Question: Hello how do i configure my php mailer to make it work with these settings?
i tried to fix the username and password but i still get this error
PHPMailer Error: The following From address failed: thesis@thesis.buybranded.com.ph : Called Mail() without being connected
'''
<?php
require 'class.phpmailer.php';
$mail = new PHPMailer();
$mail->IsSMTP();
$mail->Mailer = 'smtp';
$mail->SMTPAuth = true;
$mail->Host = 'gowebph.gowebph.com'; // "ssl://smtp.gmail.com" didn't worked
$mail->Port = 465;
$mail->SMTPSecure = 'tls';
// or try these settings (worked on XAMPP and WAMP):
// $mail->Port = 465;
// $mail->SMTPSecure = 'ssl';
$mail->Username = "thesis@thesis.buybranded.com.ph";
$mail->Password = "XXXXXXXXXXXXXX";
$mail->IsHTML(true); // if you are going to send HTML formatted emails
$mail->SingleTo = true; // if you want to send a same email to multiple users. multiple emails will be sent one-by-one.
$mail->From = "thesis@thesis.buybranded.com.ph";
$mail->FromName = "Your Name";
$mail->addAddress("vince_agno@live.com","User 1");
$mail->addAddress("<PHONE>@ust-ics.mygbiz.com","User 2");
$mail->Subject = "Testing PHPMailer with localhost";
$mail->Body = "Hi,<br /><br />This system is working perfectly.";
if(!$mail->Send())
echo "Message was not sent <br />PHPMailer Error: " . $mail->ErrorInfo;
else
echo "Message has been sent";
?>
'''
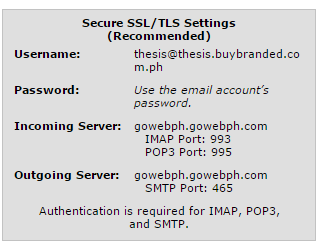
Answer: You've got your port & protocol mismatched. port 465 is for ssl and port 587 is for tls.
see <URL>